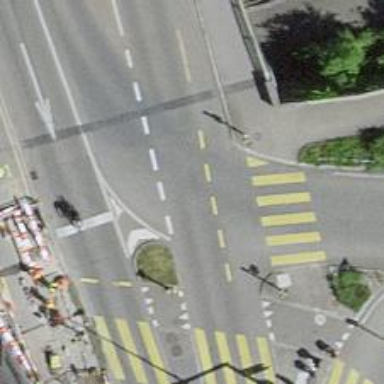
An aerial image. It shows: Secondary road with separate cycle lane. The road surface is asphalt and there is sidewalk.